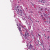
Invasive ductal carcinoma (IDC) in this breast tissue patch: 0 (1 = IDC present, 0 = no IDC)